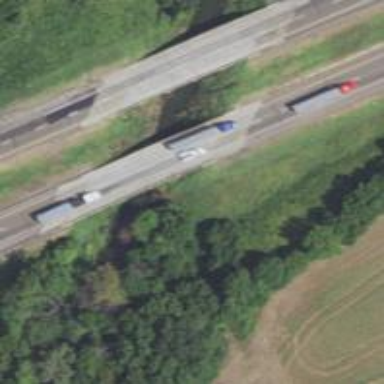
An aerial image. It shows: Beam bridge on motorway.